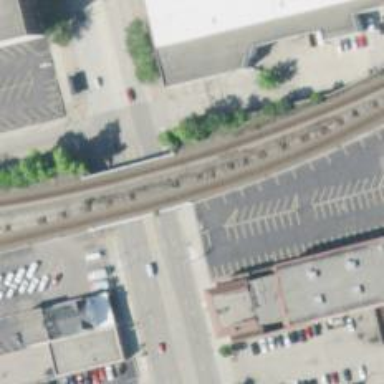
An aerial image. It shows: Railway tracks on embankment.